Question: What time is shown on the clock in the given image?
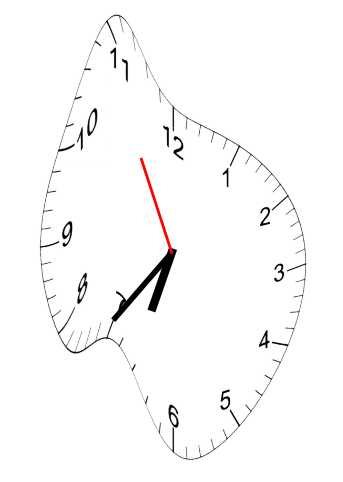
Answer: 06:35:55